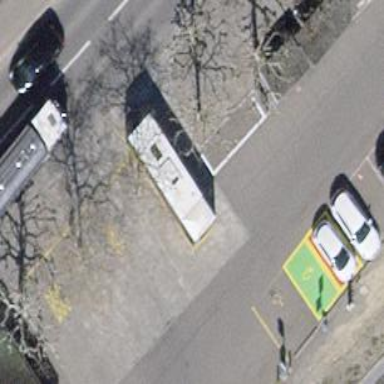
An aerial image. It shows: Bus stop with platform for public transport.